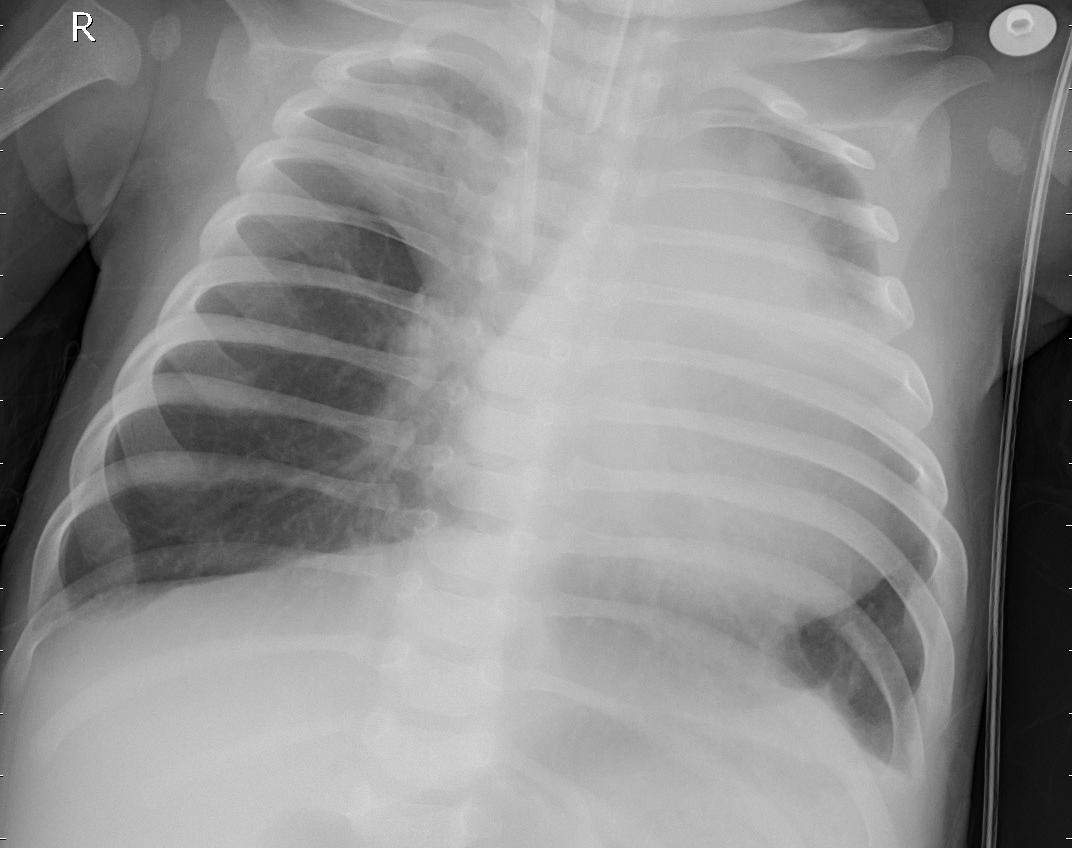
Diagnosis: PNEUMONIA